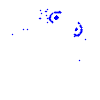
Particle: electron